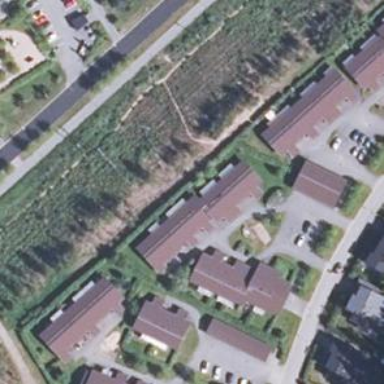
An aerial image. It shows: Terrace building.